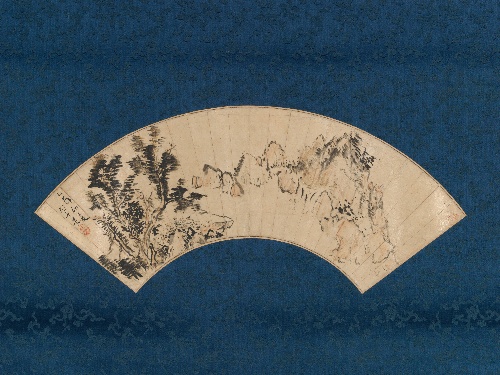
Title: 青木木米筆   山中喫茶図扇面|Preparing Tea by a Mountain Gorge
Artist: Aoki Mokubei
Artist bio: 1767–1833
Date: 1825
Object type: Folding fan mounted
Classification: Paintings
Medium: Folding fan mounted as a hanging scroll; ink and color on paper
Culture: Japan
Period: Edo period (1615–1868)
Dimensions: Image: 8 1/4 × 19 7/16 in. (21 × 49.4 cm)
Overall with mounting: 39 3/8 × 25 1/16 in. (100 × 63.7 cm)
Overall with knobs: 39 3/8 × 27 7/16 in. (100 × 69.7 cm)
Department: Asian Art
Credit line: Mary Griggs Burke Collection, Gift of the Mary and Jackson Burke Foundation, 2015
Accession year: 2015
Repository: Metropolitan Museum of Art, New York, NY
Tags: Landscapes